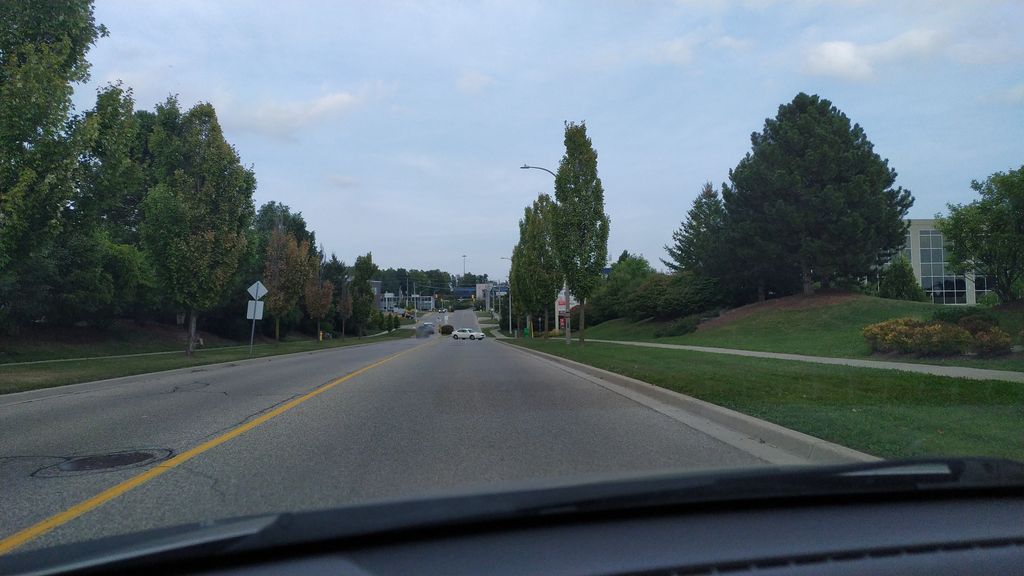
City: kitchener-waterloo